Aerial crown-view tile of a tropical tree (Barro Colorado Island, Panama), acquired 20240918:
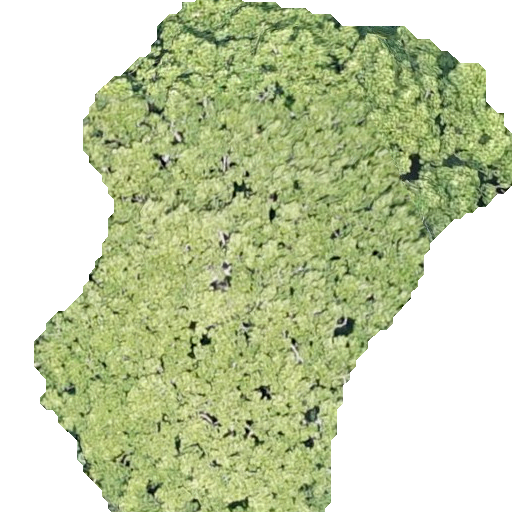
Species: Sterculia apetala
GBIF accepted scientific name: Sterculia apetala
Crown area: 262.57 m²